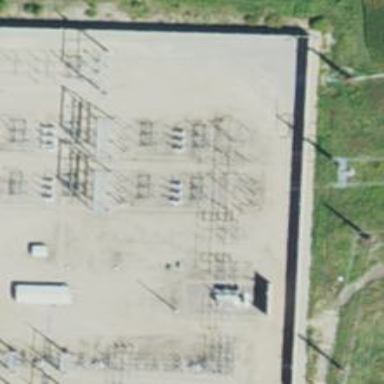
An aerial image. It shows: Switch for power supply.